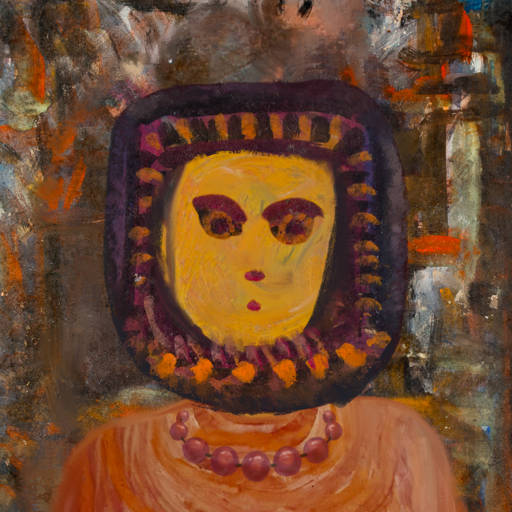
Background: GypsyQueen, Head And Neck Front: After_Raid, Face Front: Doll, Bust: Pious_Lady, Hair Front: Doll, Head Accessory: Blank, Second Necklace: Blank, Necklace: Irani_2, Baby: Blank